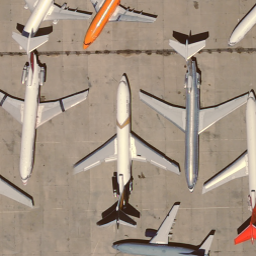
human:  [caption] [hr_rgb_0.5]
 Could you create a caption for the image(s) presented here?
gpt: Eight airplanes are stopped dispersedly at the airport .

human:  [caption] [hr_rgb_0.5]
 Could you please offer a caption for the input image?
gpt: Many airplanes scattered at the airport .

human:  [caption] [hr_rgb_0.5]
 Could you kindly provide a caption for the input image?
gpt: Eight different kinds of airplanes are stopped compactly at the airport .

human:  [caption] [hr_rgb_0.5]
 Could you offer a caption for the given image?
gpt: There are many airplanes stopped compactly at the airport .

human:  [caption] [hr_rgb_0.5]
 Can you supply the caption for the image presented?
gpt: Many different airplanes are stopped compactly at the airport .